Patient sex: F
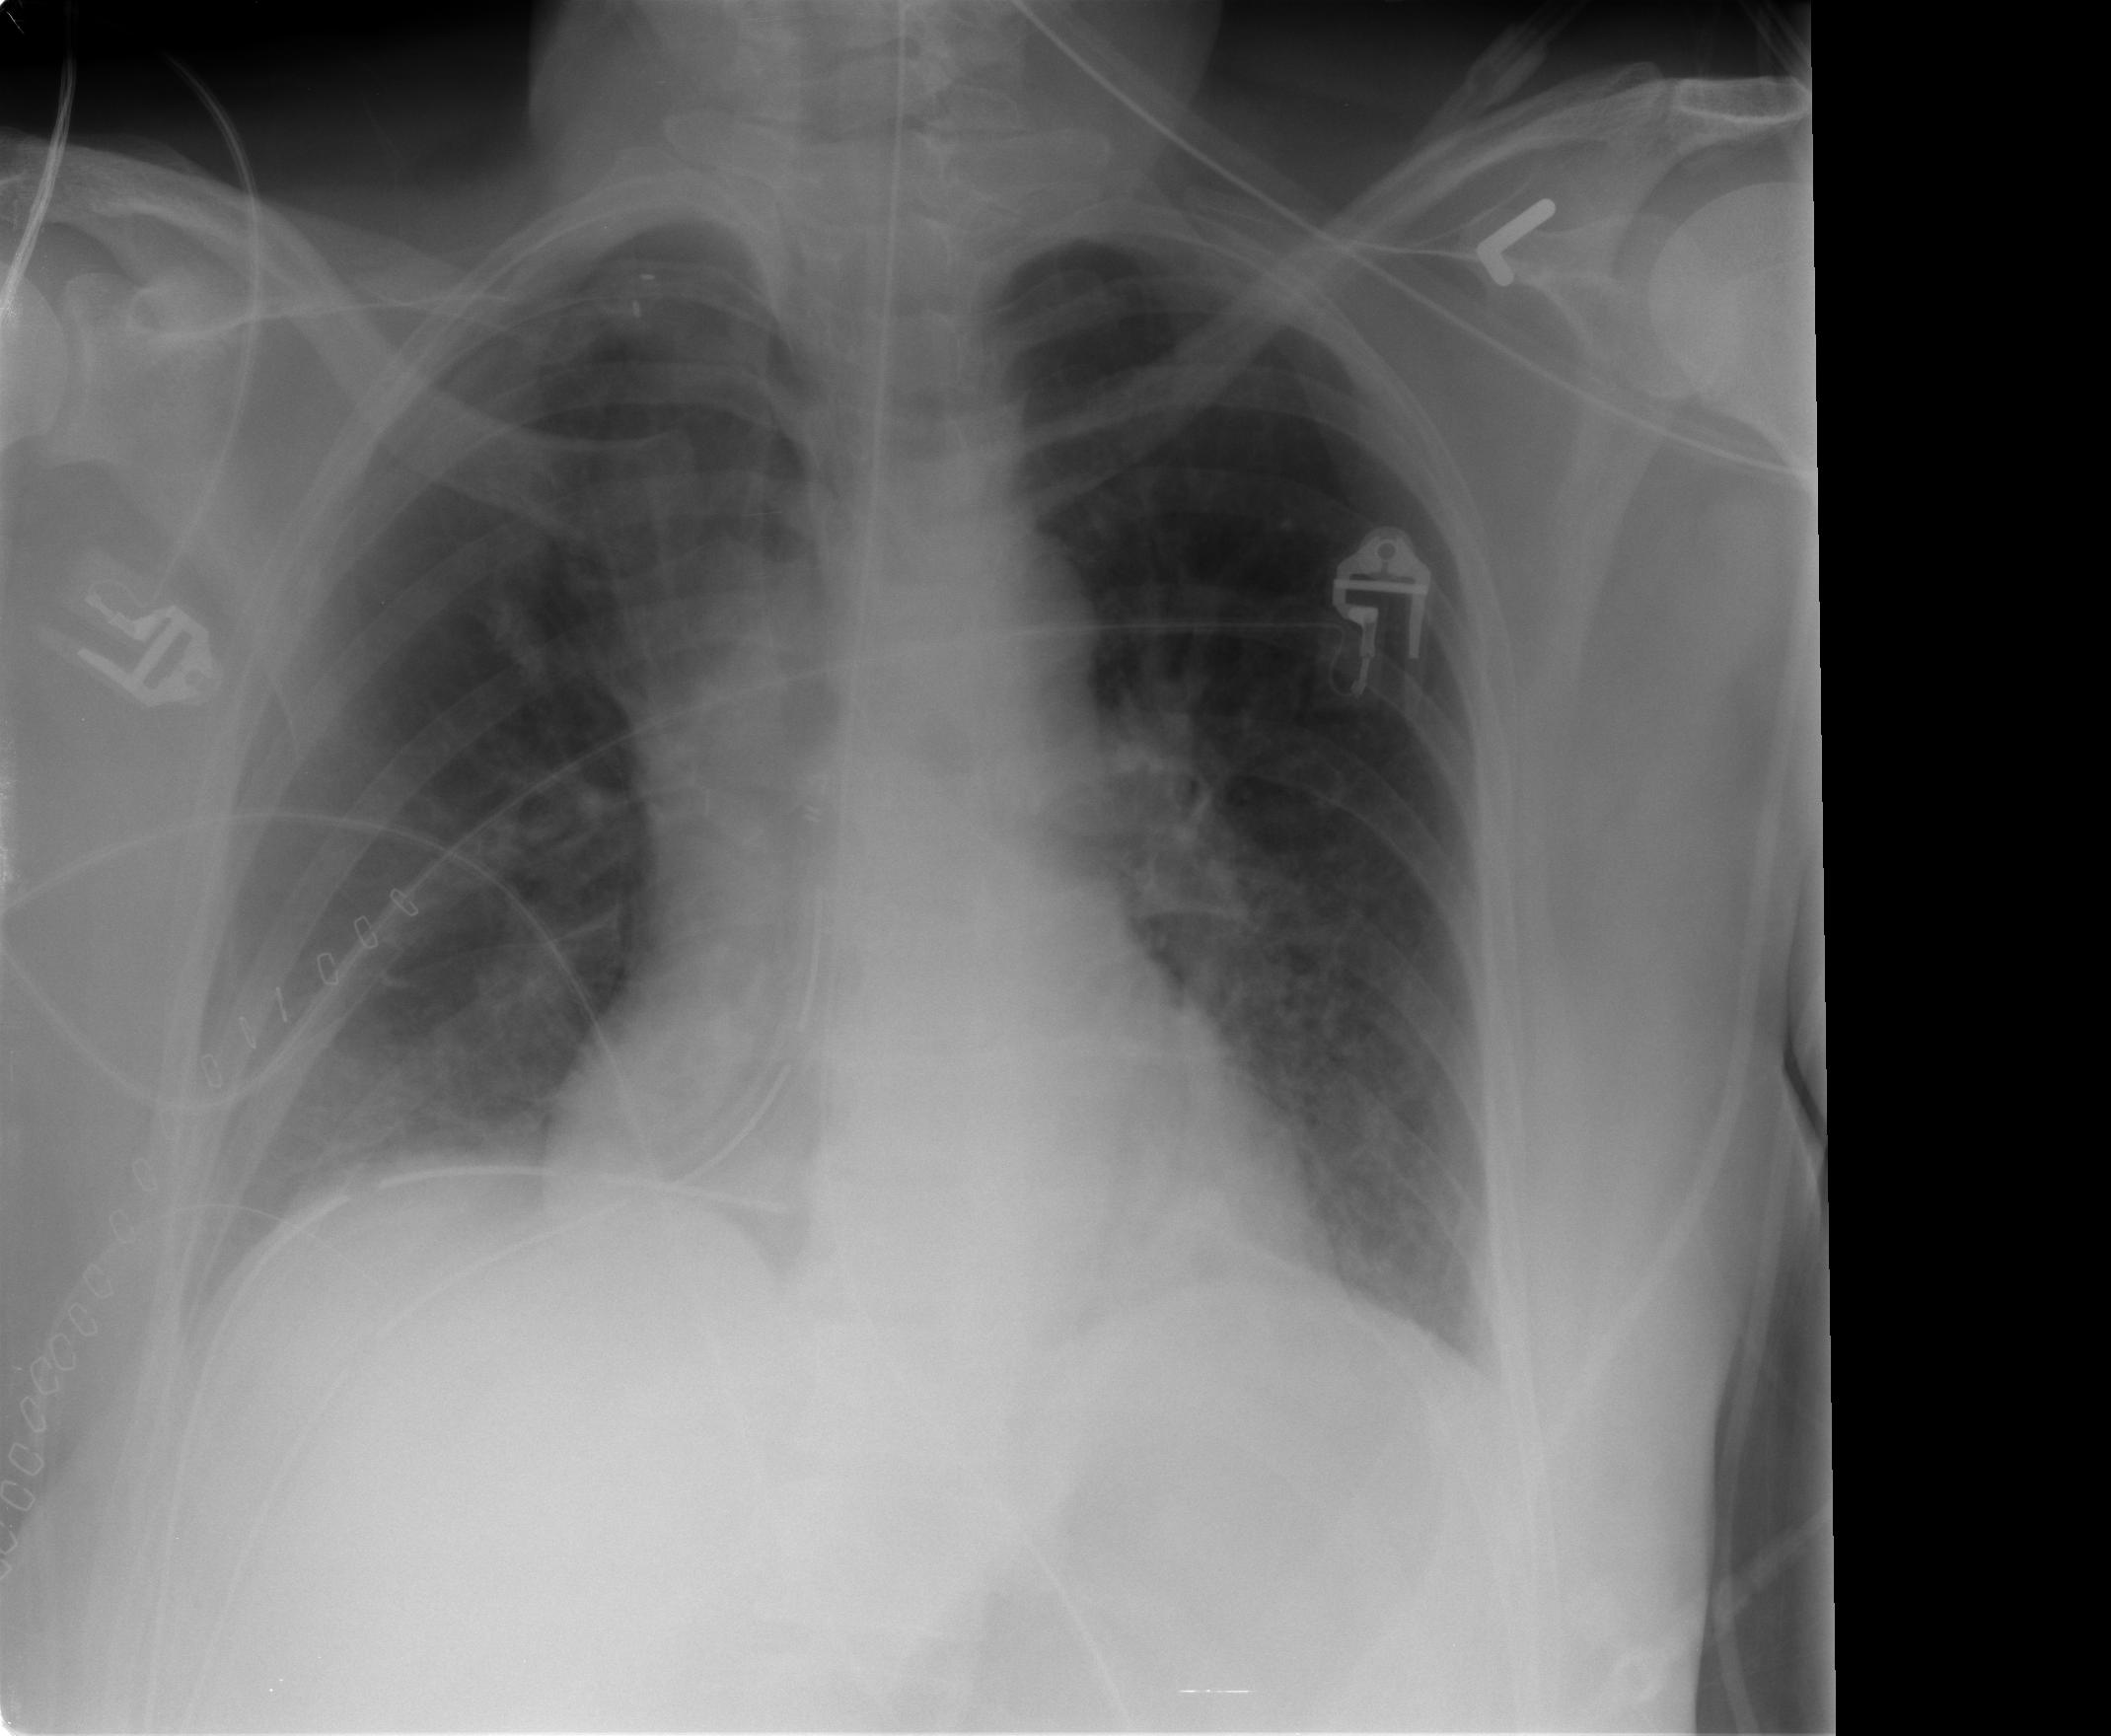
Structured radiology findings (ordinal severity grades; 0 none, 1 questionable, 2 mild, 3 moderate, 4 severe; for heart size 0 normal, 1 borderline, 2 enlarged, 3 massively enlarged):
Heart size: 0
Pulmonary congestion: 1
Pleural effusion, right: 0
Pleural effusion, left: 0
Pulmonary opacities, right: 0
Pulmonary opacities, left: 0
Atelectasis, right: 2
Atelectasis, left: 2